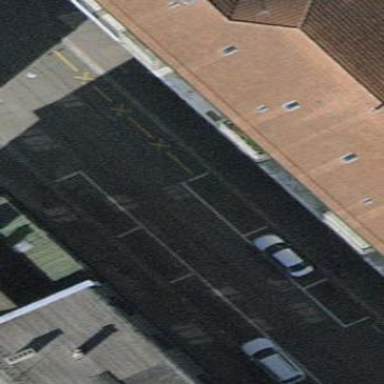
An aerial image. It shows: Parking lane designated for parking.